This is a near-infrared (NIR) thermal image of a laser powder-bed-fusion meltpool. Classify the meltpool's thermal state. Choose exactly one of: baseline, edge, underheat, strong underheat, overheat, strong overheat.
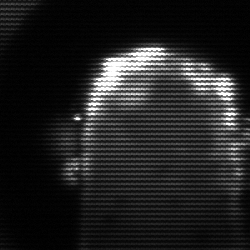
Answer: baseline